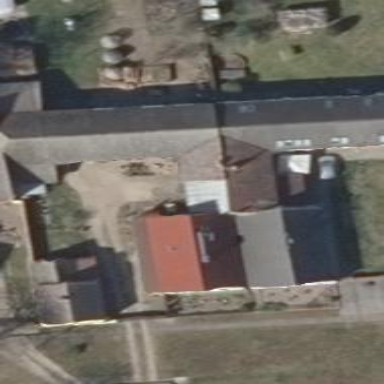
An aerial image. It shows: Building.